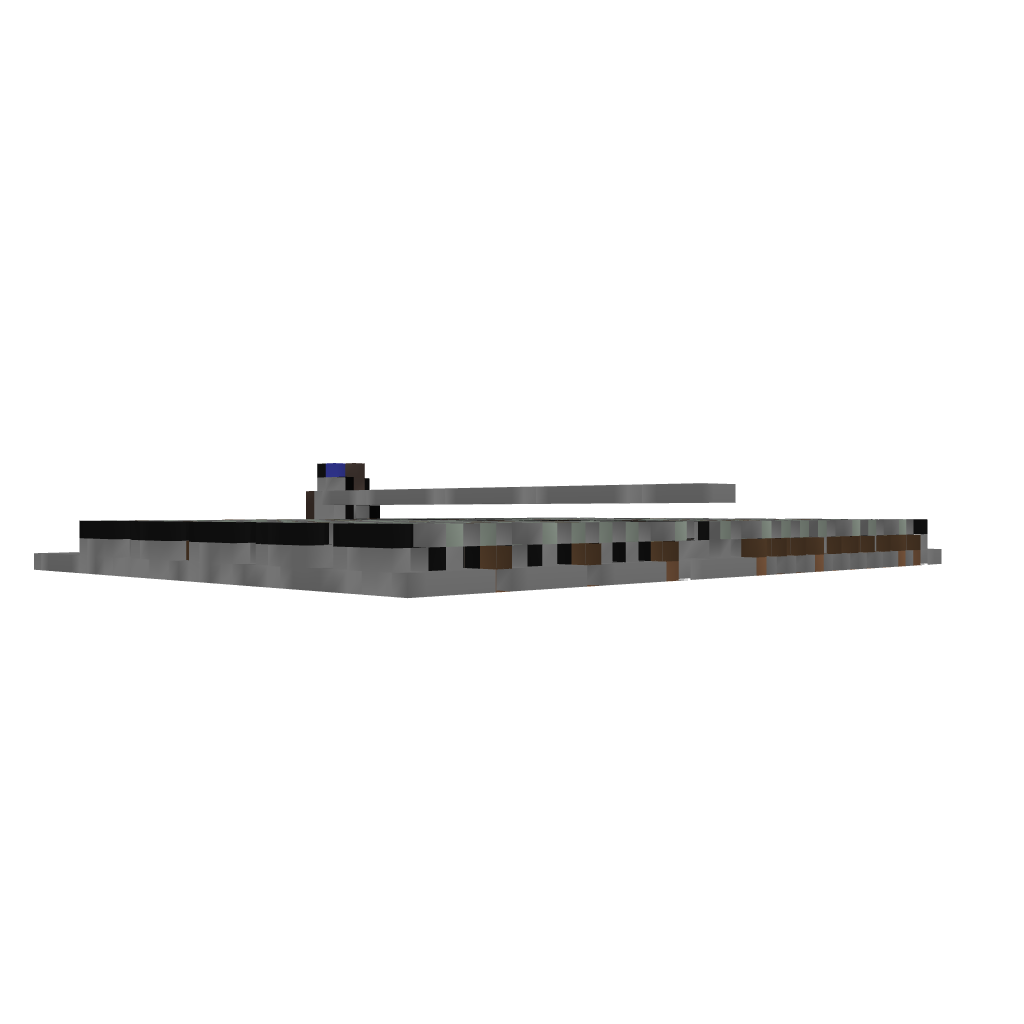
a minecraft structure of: Minecraft Super mario underwater theme song